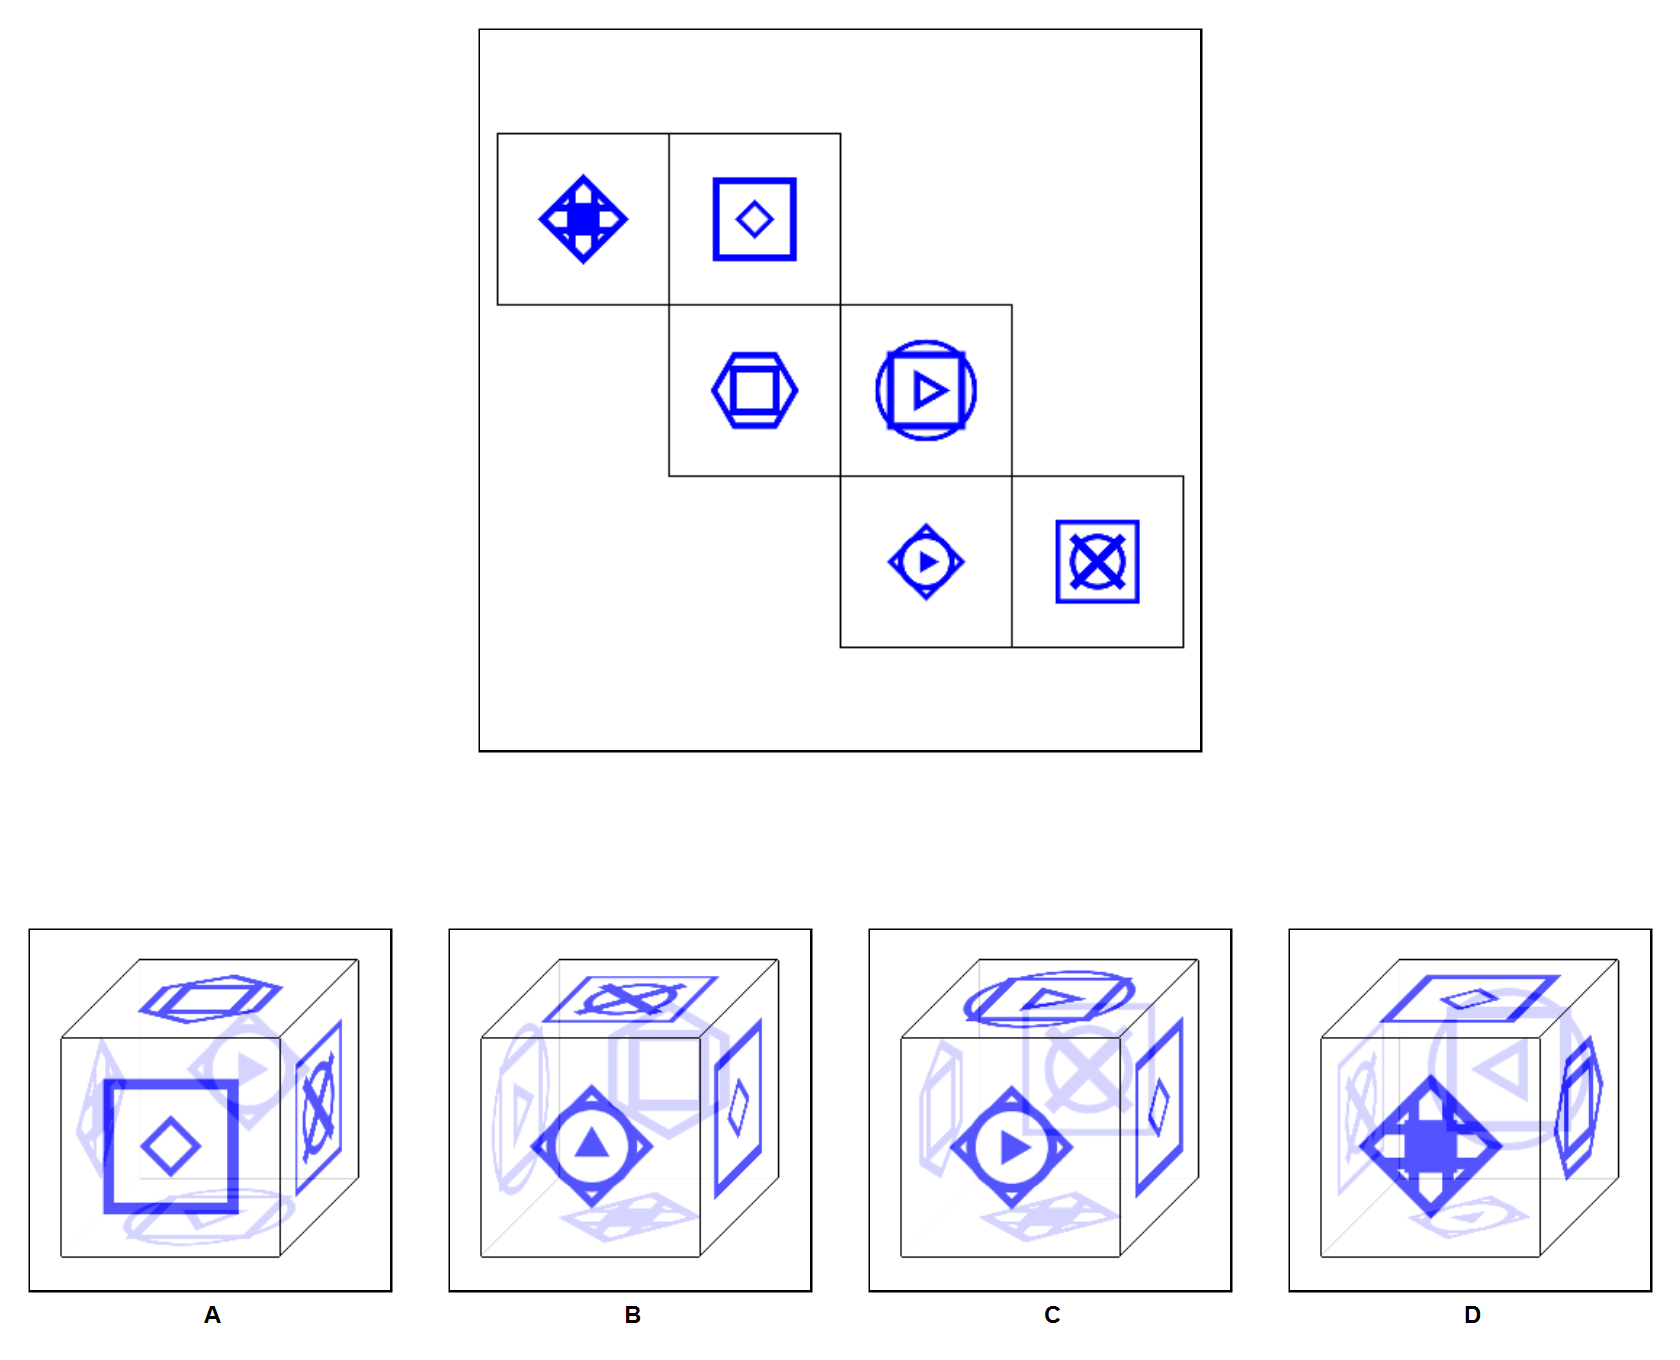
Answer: D